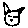
Label: cat